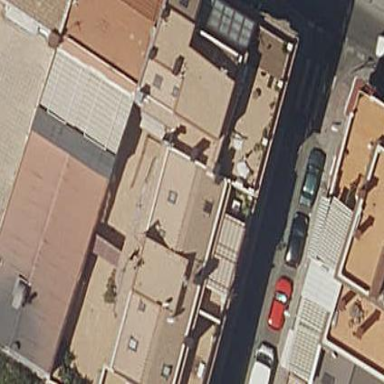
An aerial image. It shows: Image showing building with apartments.